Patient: sex M, age 59
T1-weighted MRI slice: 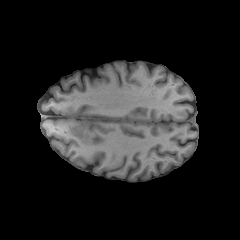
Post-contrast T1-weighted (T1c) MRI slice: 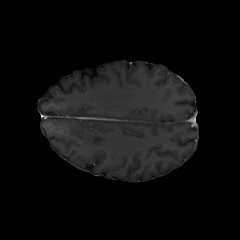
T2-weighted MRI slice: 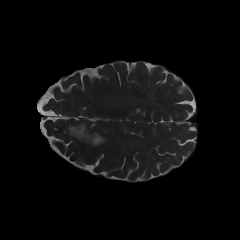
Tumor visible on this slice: yes
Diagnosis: Oligodendroglioma, IDH-mutant, 1p/19q-codeleted
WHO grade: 3